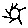
Label: sun